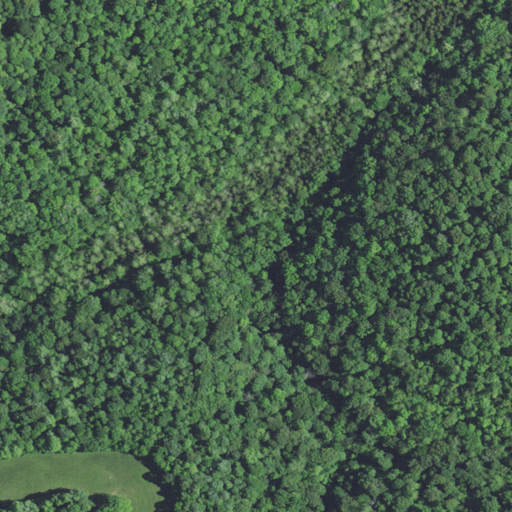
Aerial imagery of valley in Kentucky named Roach Hollow containing deciduous forest and mixed forest